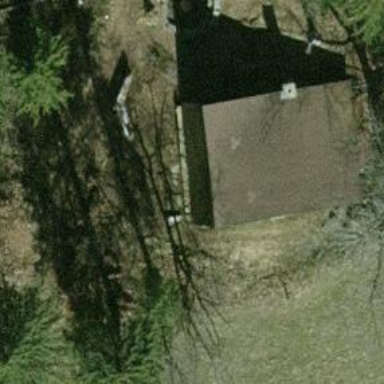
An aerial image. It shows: Hut.